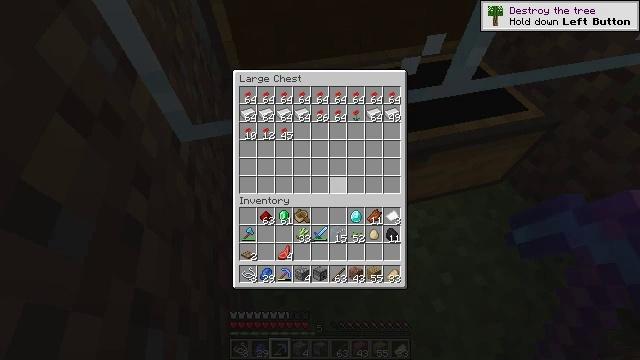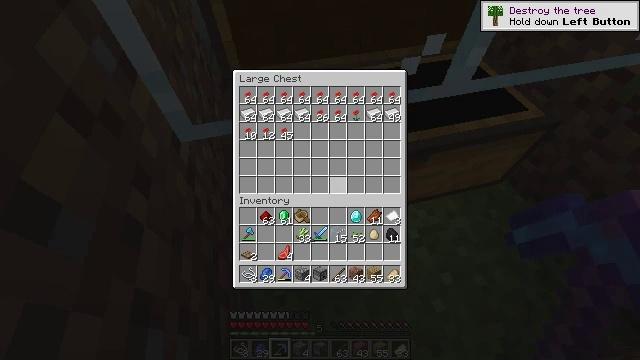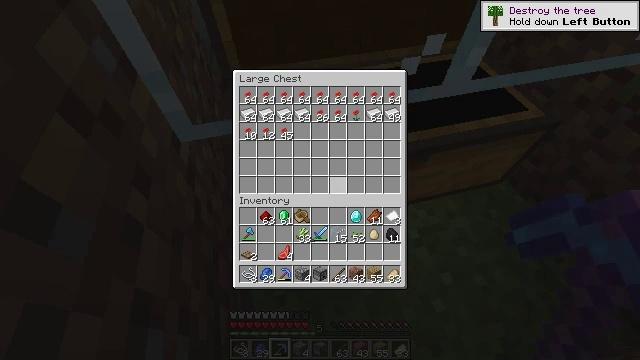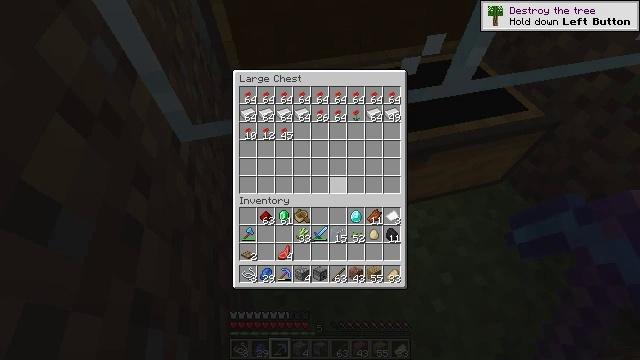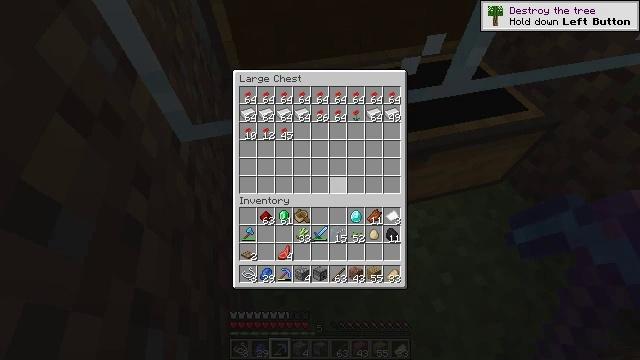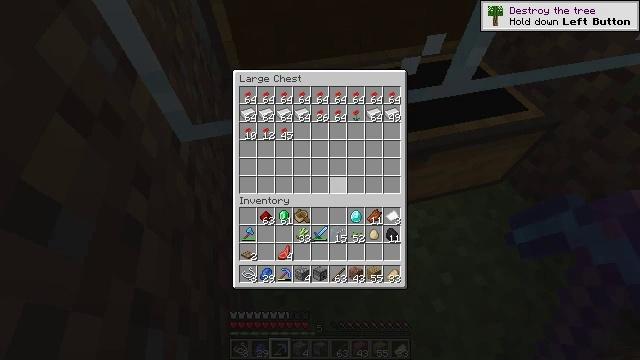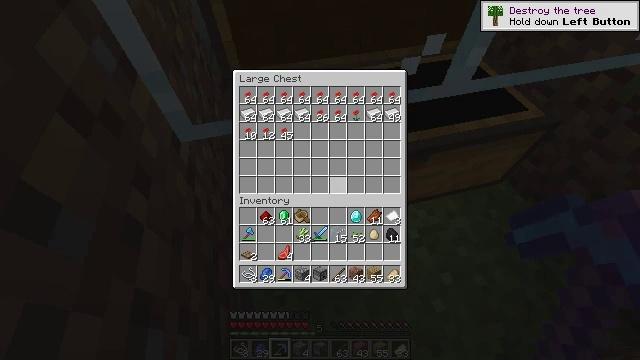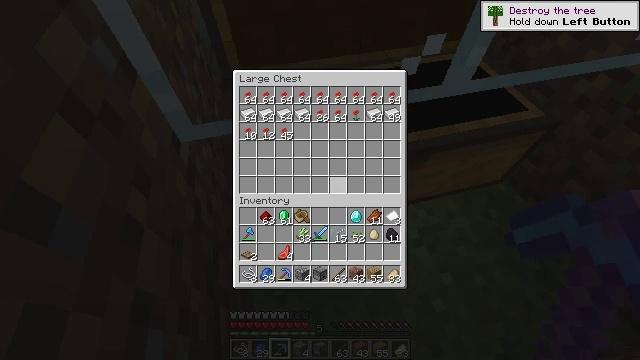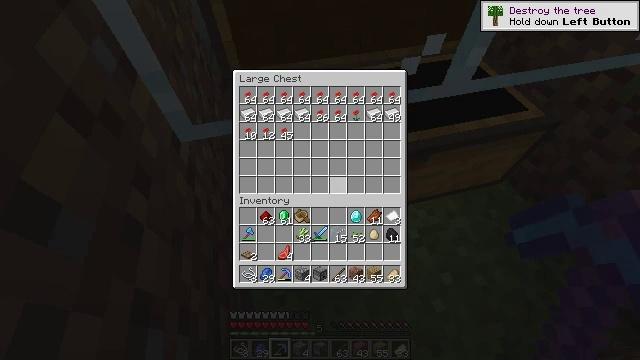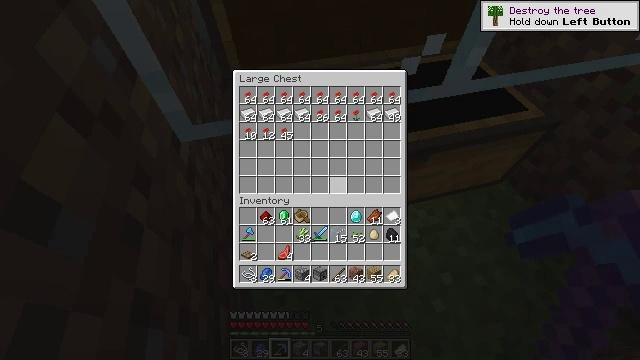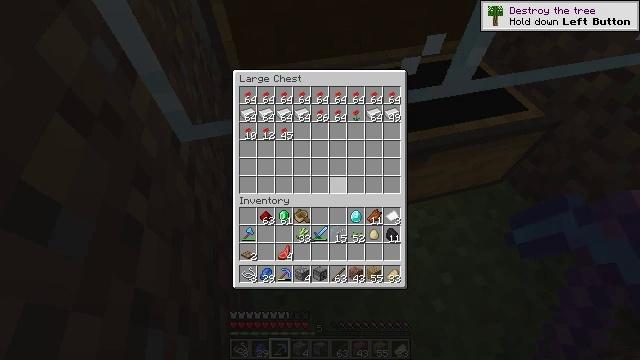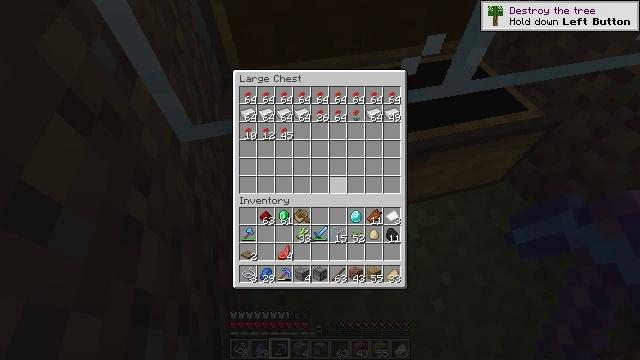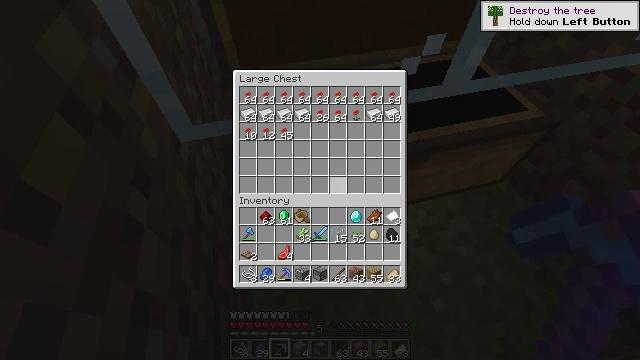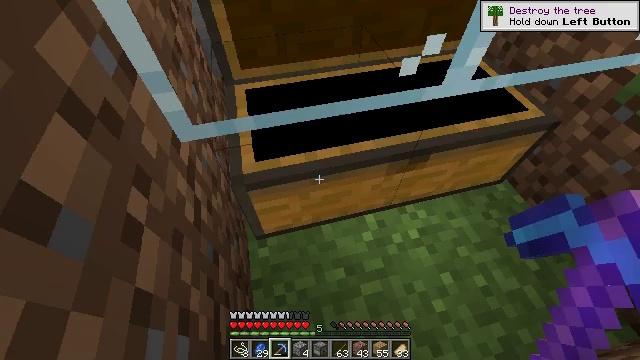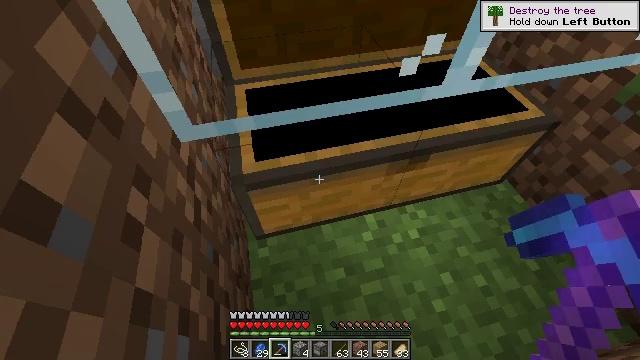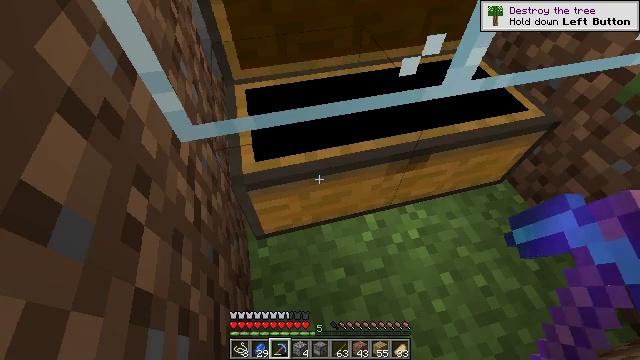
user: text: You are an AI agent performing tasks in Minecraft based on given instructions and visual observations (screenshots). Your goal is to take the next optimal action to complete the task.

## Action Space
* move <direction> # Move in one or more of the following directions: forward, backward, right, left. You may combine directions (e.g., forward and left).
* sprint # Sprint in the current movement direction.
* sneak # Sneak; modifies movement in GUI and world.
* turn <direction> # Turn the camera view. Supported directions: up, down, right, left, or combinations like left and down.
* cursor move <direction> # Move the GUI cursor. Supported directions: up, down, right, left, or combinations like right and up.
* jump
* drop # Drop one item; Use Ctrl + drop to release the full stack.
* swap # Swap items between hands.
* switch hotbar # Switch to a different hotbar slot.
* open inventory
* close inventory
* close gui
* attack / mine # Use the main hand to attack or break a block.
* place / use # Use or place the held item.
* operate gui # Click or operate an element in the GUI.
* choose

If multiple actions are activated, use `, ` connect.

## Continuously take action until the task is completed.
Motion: motion action
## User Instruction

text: Retrieve carrots by attacking the plant.
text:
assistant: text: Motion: no_op
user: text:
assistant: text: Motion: no_op
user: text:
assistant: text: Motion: no_op
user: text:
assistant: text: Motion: no_op
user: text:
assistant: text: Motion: no_op
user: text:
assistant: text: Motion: no_op
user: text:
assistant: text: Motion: no_op
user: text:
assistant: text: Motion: no_op
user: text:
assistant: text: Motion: no_op
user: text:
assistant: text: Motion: no_op
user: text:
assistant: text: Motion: no_op
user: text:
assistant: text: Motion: no_op
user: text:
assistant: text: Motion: no_op
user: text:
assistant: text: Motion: close gui
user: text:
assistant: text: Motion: no_op
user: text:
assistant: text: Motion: turn right
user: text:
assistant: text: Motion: turn right
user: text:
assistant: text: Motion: turn right and up
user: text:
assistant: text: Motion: turn right and up
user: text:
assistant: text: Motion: turn right and up
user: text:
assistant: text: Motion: turn right and up
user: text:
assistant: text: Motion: no_op
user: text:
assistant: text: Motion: move forward
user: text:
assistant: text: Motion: move forward
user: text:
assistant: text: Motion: move forward
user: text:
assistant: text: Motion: move forward
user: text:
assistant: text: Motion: move forward, sprint
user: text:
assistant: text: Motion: move forward, sprint, turn left and up
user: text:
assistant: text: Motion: move forward, sprint, turn left and up
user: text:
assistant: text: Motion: move forward, sprint, turn right and up, jump